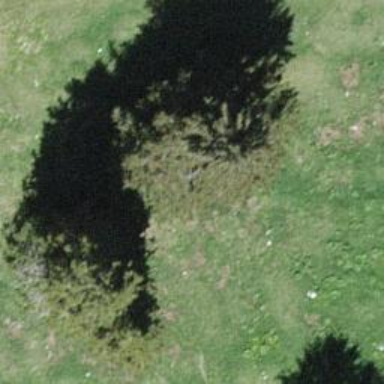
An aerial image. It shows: Needle-leaved tree in nature.